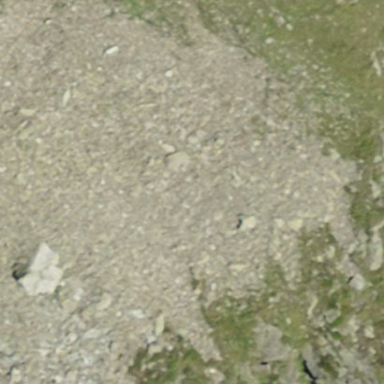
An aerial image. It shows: Natural scree.